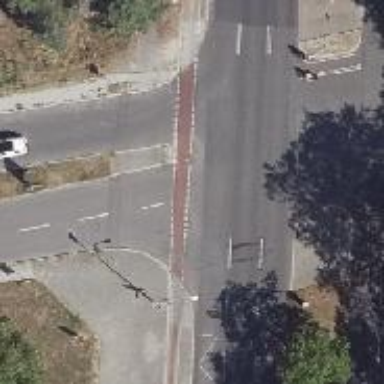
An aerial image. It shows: Footway with crossing that has island.